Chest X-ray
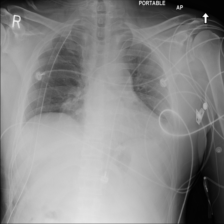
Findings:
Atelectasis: negative
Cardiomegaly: negative
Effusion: negative
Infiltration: negative
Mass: negative
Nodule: negative
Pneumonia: negative
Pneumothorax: negative
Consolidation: negative
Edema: negative
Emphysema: negative
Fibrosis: negative
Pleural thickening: negative
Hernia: negative